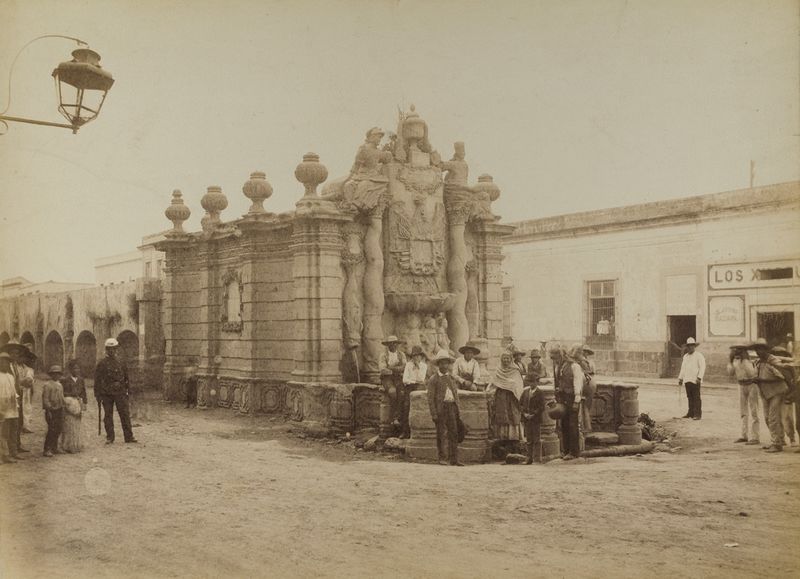
Titel: No. 285. Fountain, Salto del Agua, Mexico.
Künstler: William Henry Jackson
Standort: Hamburg
Institution: Museum für Kunst und Gewerbe Hamburg
Schlagwörter: mann, frau, gruppenportrait, figur, kind, brunnen, kopfbedeckung, foto, fotografie, photographie, photo, tracht, karton, leben, viadukt, albumin, lichtbild, volkstracht, reisefotografie, salto, agua, schwarzweißpositivverfahren, silbersalzverfahren, schwarzweißfotografie, gruppenporträt, straßen, plätze, reisephotographie, albuminpapier, brücke, aquädukt, denkmäler, türme, chapultepec